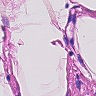
Metastatic tissue present: no